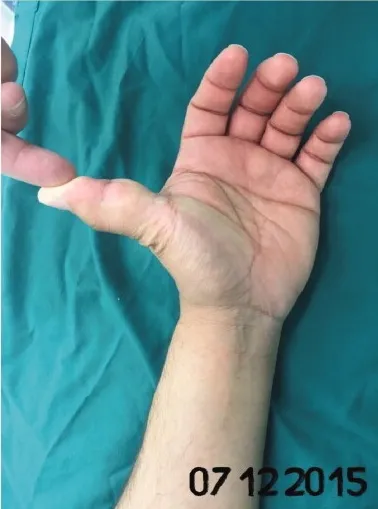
(A,B) A multilocular soft-tissue lipoma on the volar aspect of the left thumb.
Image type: medical_photograph (skin_photograph)